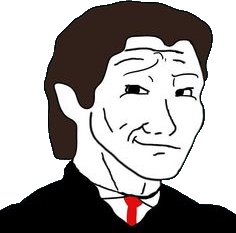
Label: 5_Smugjak